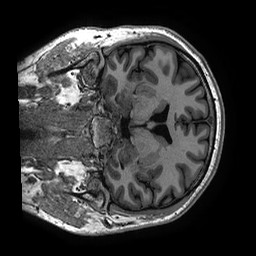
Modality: T1w
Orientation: coronal
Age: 31
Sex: male
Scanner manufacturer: ge
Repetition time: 0.00733 s
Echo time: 0.003 s